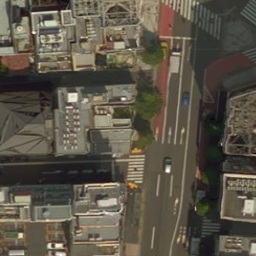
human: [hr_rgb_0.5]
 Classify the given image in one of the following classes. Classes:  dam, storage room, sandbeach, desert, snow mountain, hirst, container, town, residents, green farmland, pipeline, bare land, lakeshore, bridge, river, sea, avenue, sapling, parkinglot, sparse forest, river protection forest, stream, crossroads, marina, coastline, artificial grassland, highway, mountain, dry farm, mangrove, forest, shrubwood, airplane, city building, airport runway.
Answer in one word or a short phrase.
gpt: city building